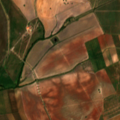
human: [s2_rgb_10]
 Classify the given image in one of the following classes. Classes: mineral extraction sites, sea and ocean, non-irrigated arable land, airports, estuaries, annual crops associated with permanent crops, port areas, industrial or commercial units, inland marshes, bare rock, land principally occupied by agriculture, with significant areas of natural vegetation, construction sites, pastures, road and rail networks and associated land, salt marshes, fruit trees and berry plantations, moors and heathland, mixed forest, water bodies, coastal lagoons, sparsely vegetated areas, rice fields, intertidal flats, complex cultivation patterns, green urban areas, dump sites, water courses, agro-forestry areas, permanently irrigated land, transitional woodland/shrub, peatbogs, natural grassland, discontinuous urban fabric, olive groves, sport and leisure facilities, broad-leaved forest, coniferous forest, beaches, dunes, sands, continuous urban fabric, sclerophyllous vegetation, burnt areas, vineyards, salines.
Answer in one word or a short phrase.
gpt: continuous urban fabric